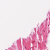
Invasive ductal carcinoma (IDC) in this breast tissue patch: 0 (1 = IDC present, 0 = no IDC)